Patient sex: M
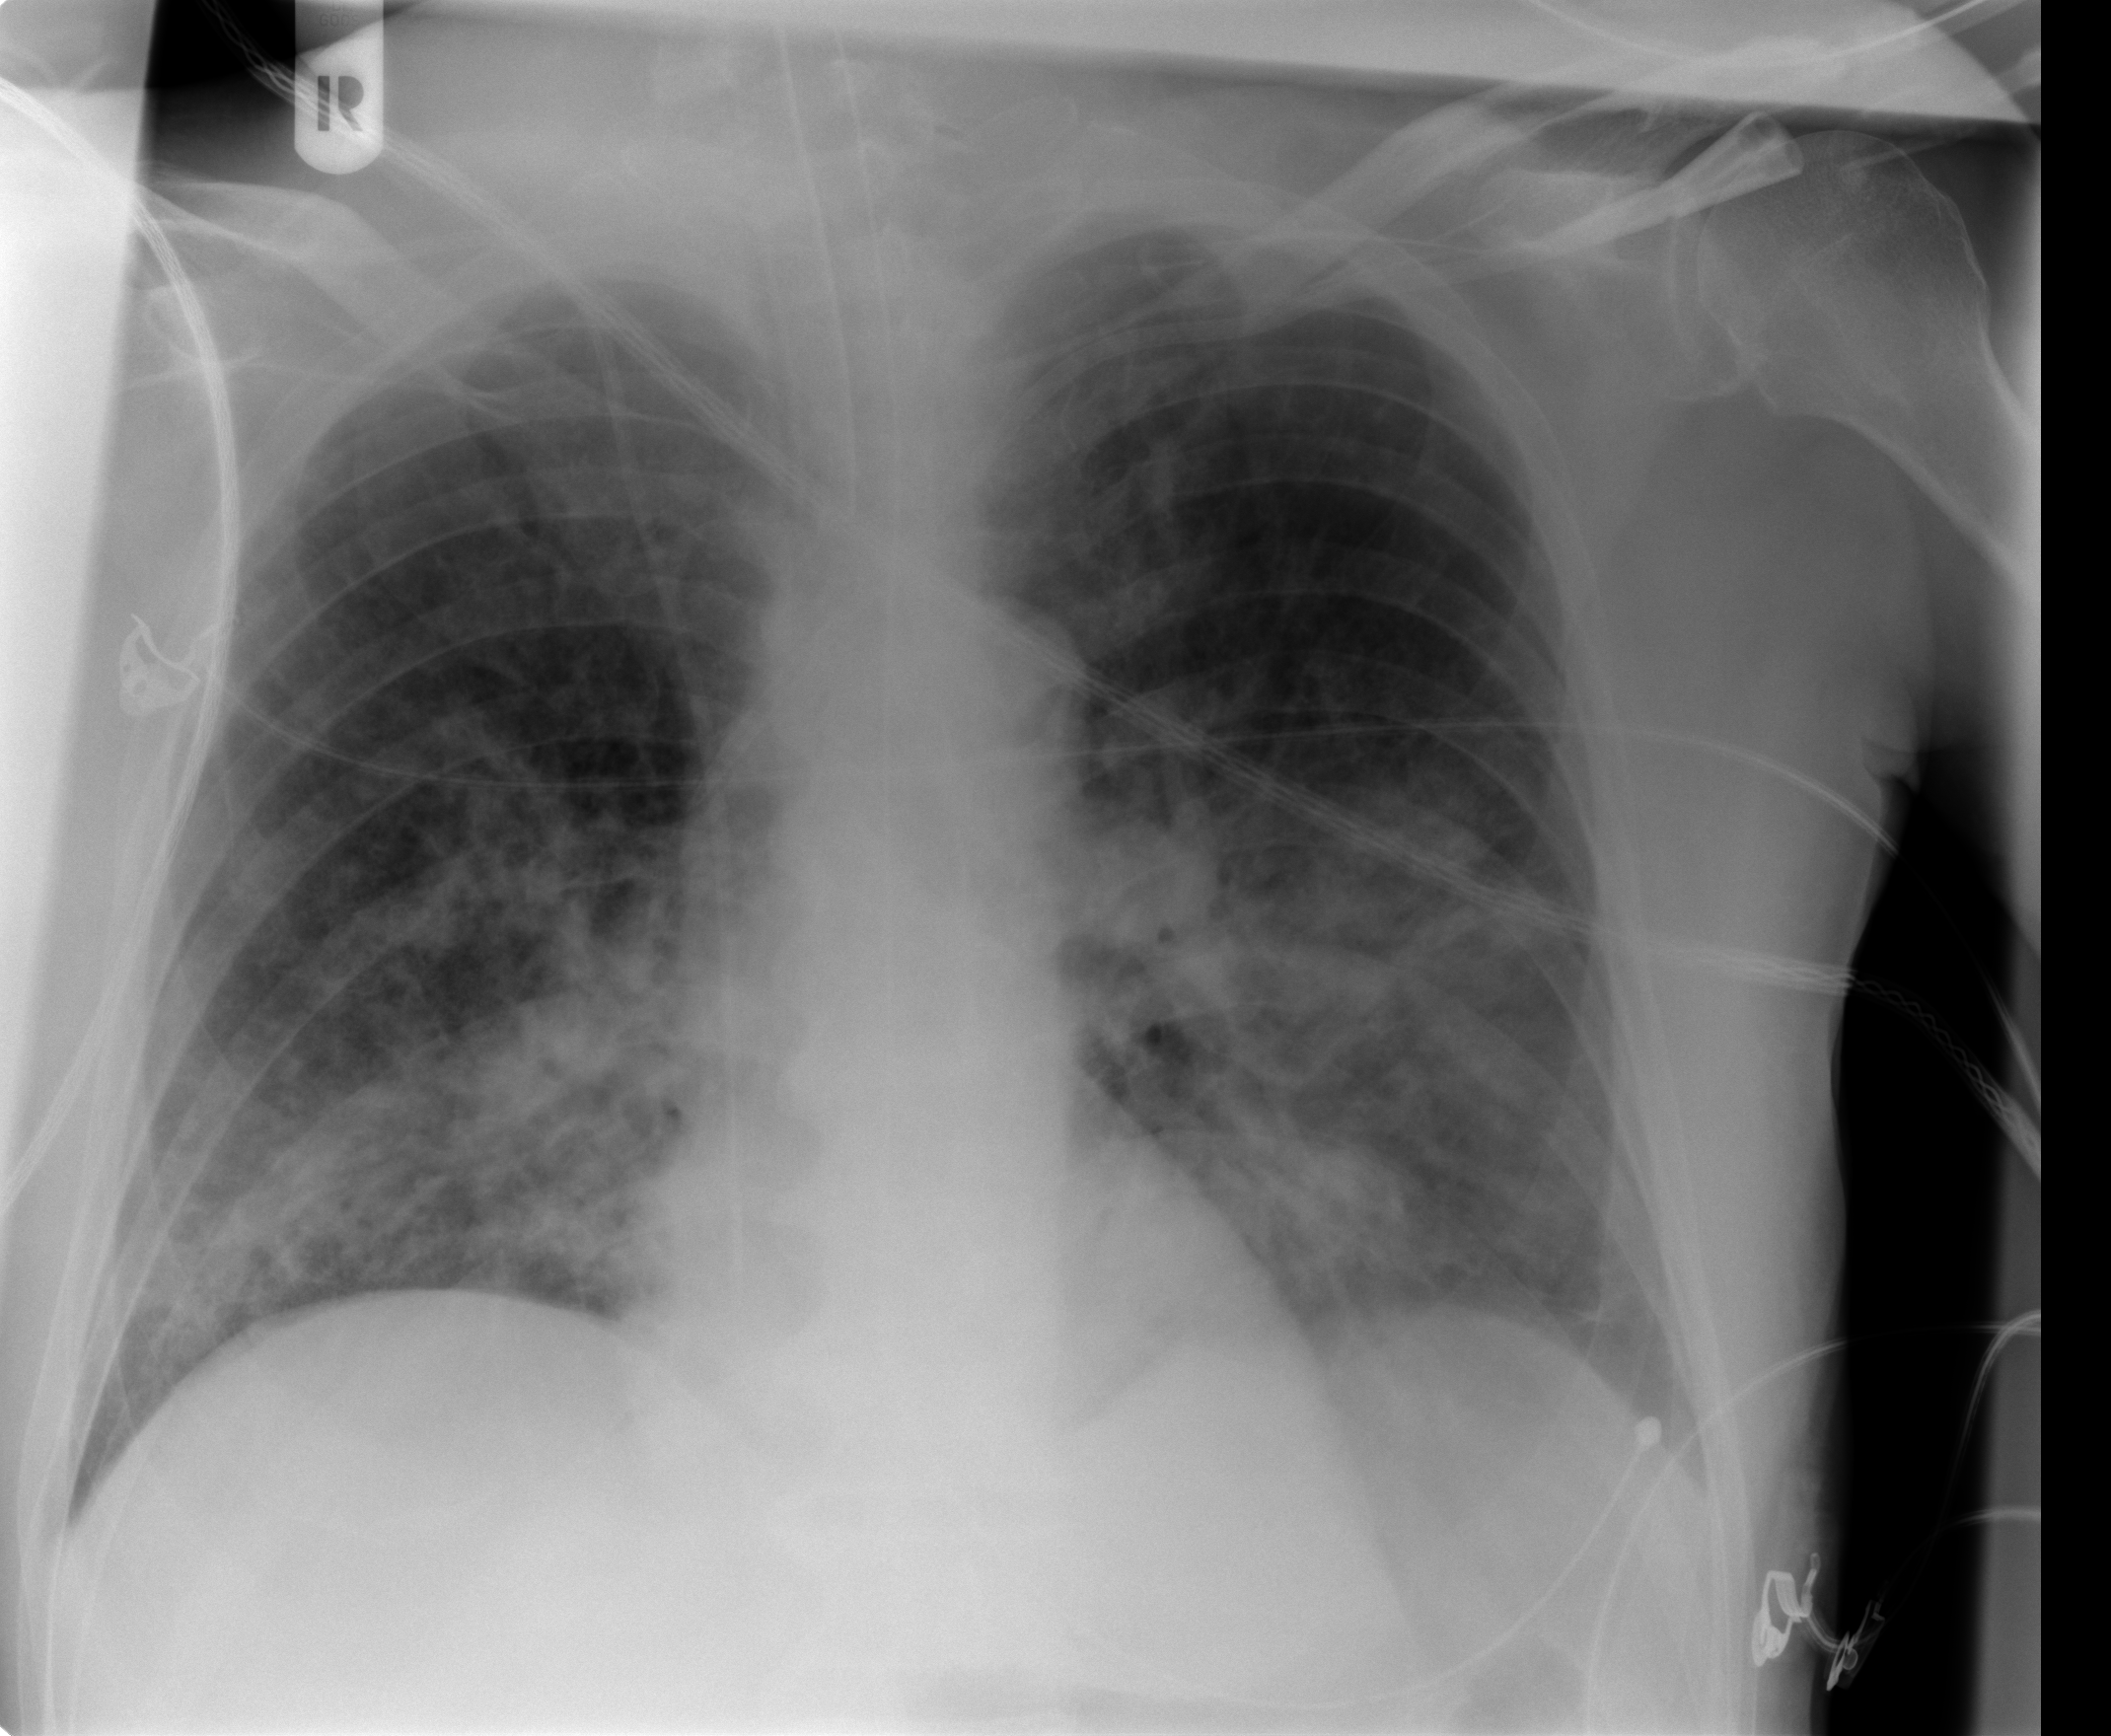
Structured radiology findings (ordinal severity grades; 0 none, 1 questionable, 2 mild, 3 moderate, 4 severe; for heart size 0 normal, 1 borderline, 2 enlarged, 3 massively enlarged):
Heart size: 0
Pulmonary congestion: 3
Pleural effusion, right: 0
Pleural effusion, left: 1
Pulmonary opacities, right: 3
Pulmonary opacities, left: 3
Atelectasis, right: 2
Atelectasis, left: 2